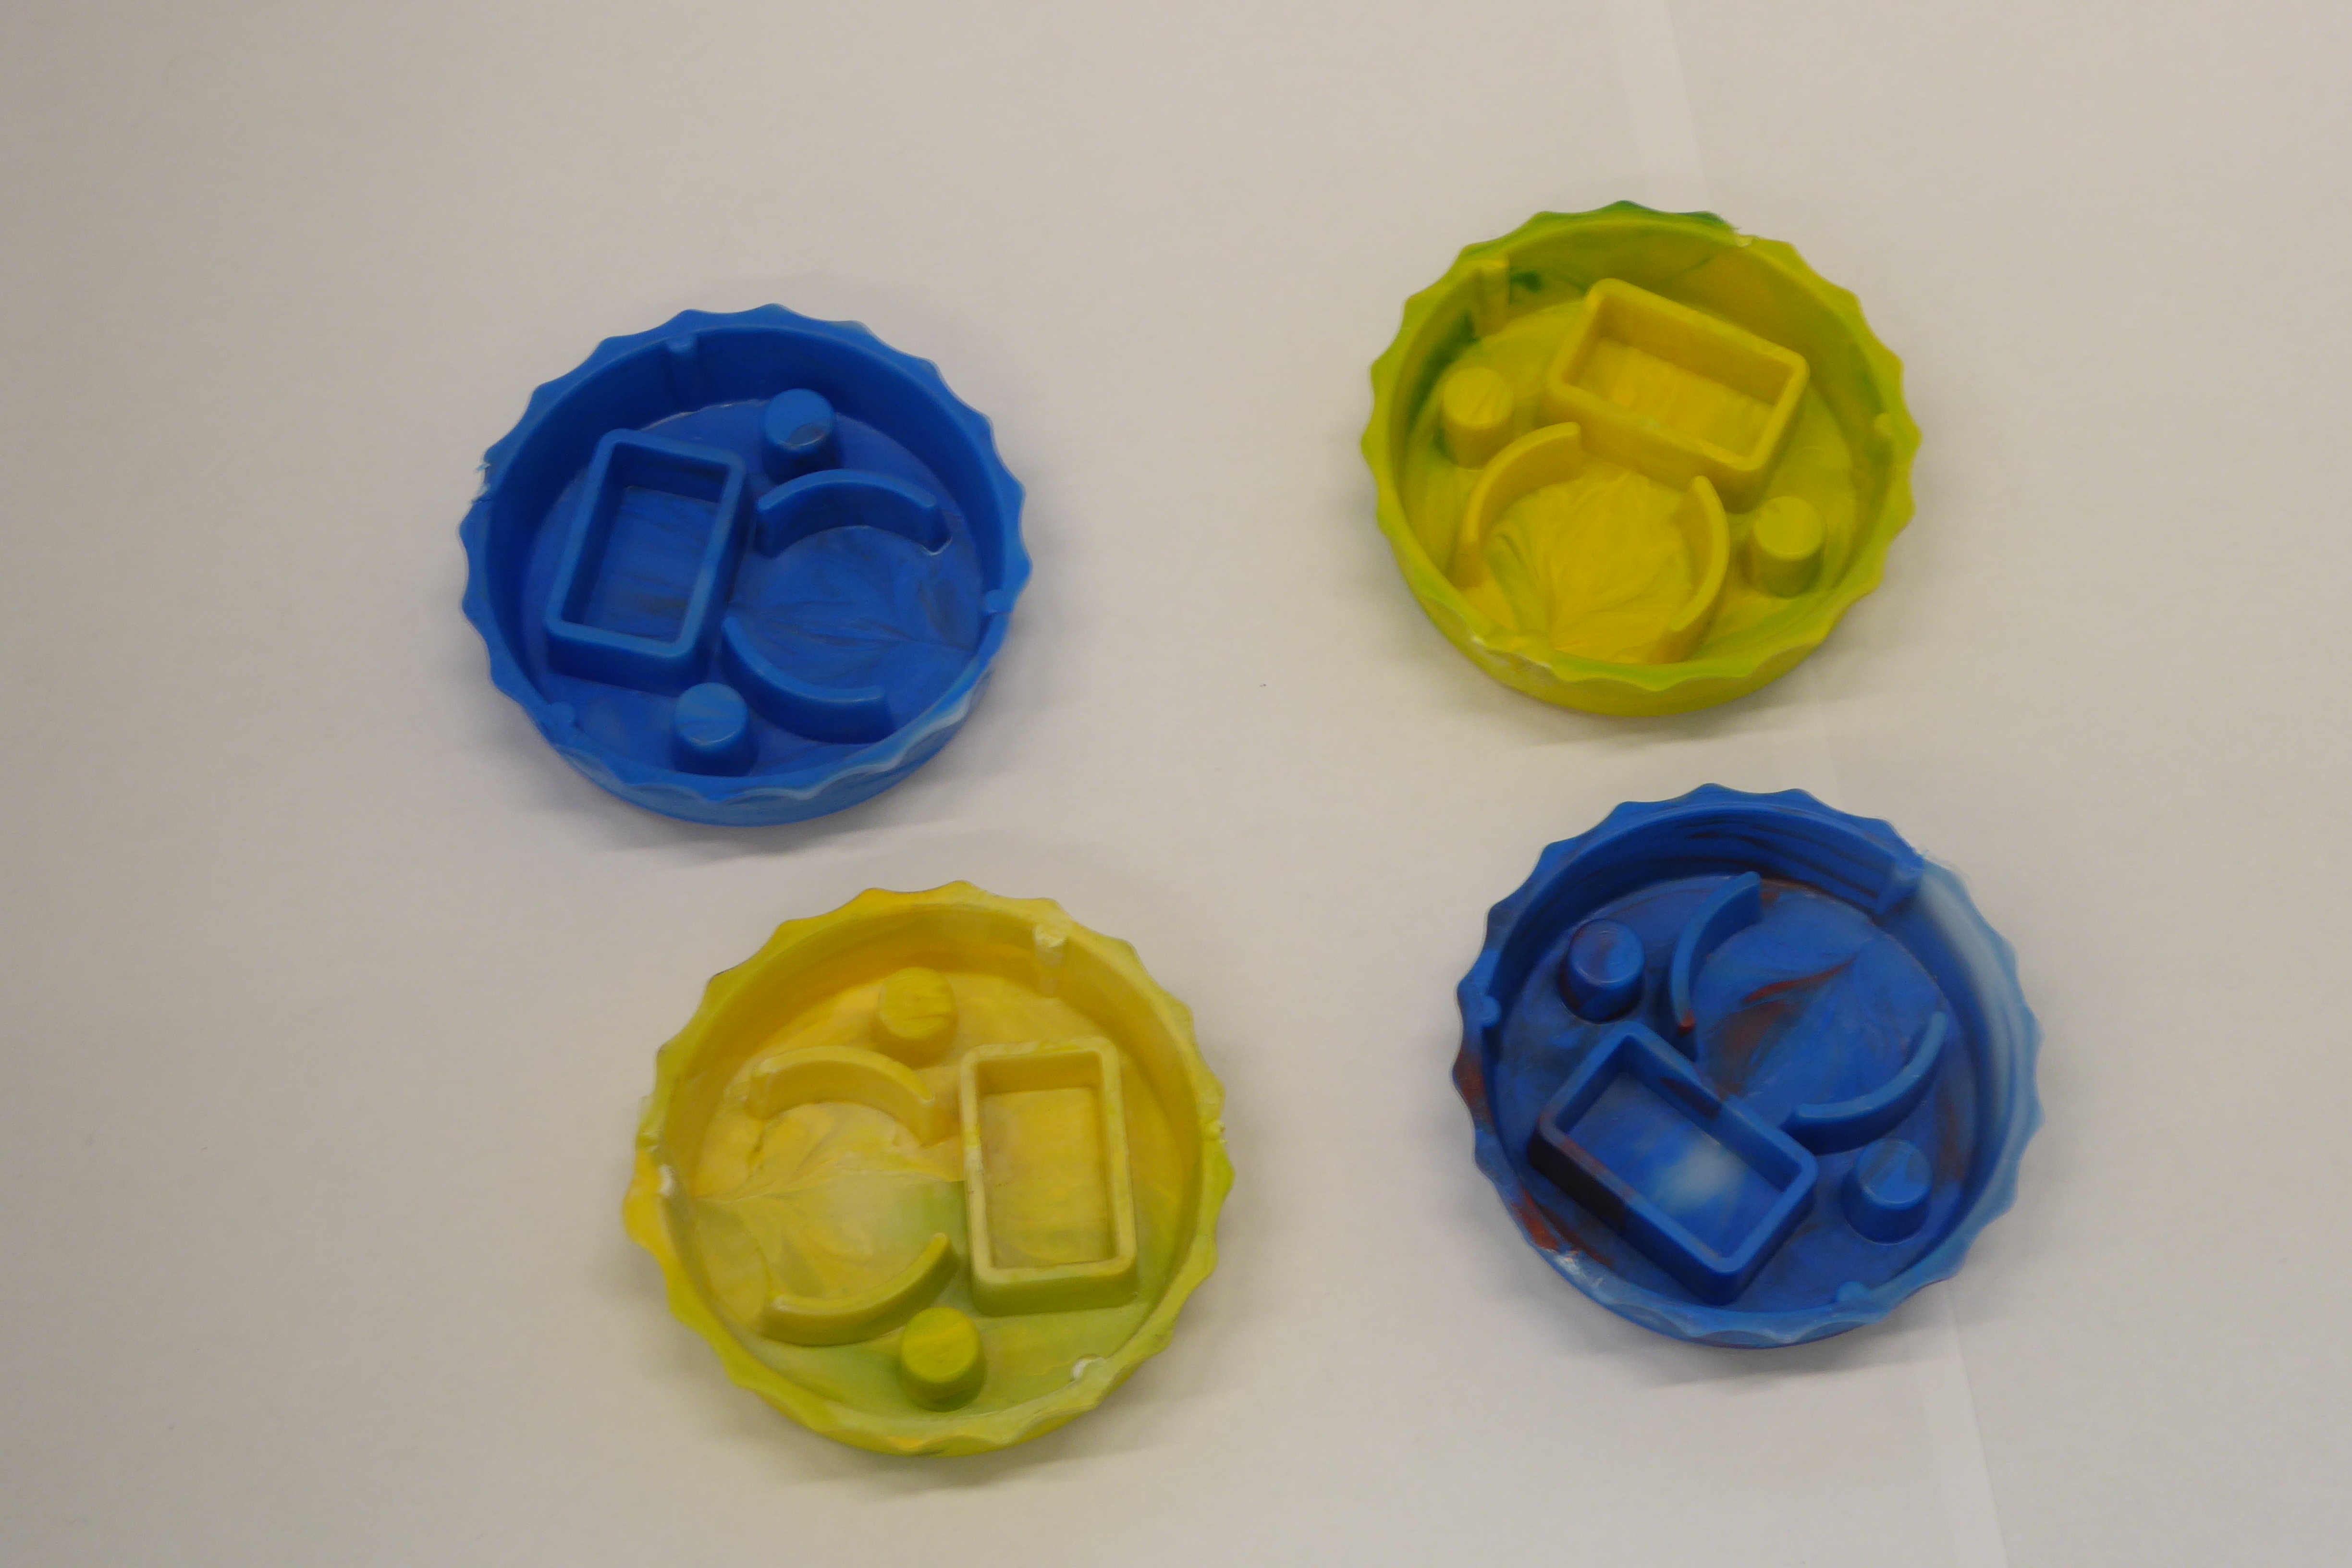
Label: Bottle Opener - Cover